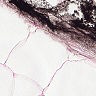
Metastatic tissue present: no